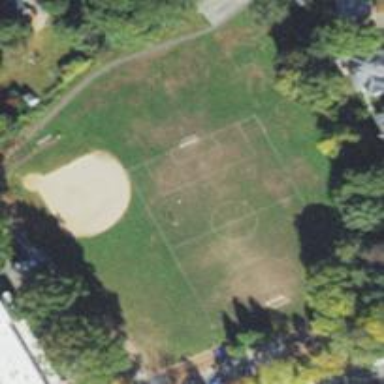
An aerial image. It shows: Baseball pitch for leisure and sports activities.